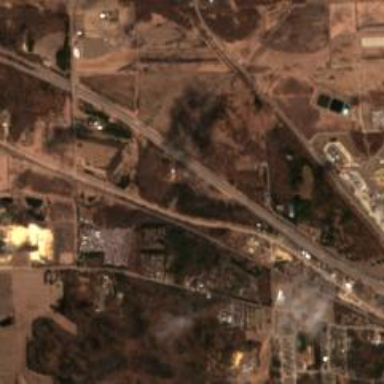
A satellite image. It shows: Industrial area designated for auto wrecking activities.